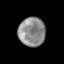
Tissue: lung
Cell type: Epithelial cells
Senescence score: 0.1691
Nuclear area (px): 754
Mean DAPI intensity: 141.244